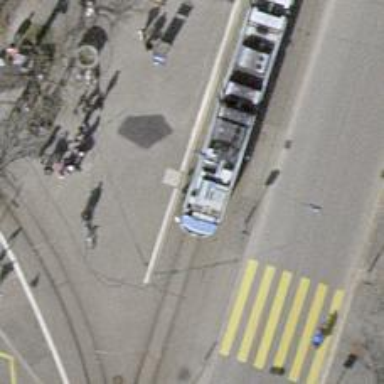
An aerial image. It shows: Tram stop with public transport stop position for trams.